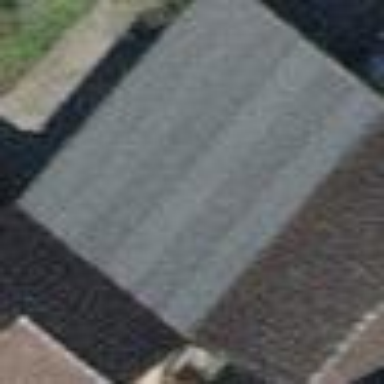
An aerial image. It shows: View of roof of building.